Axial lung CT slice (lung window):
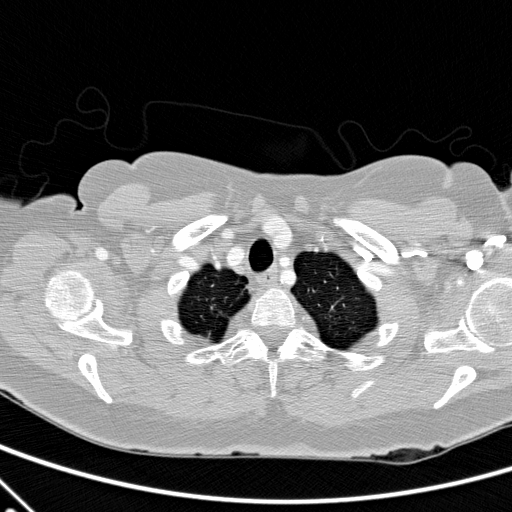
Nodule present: no